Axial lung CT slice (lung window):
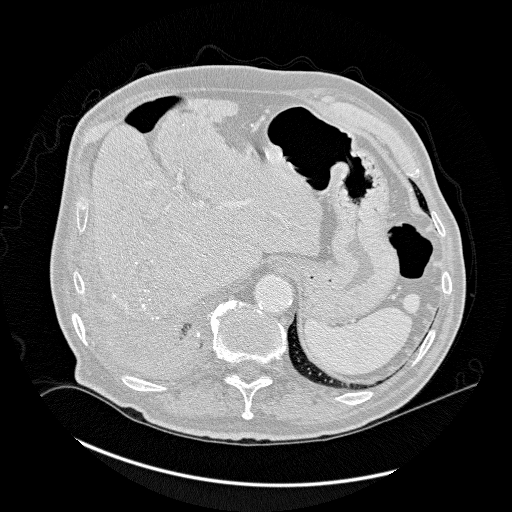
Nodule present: no